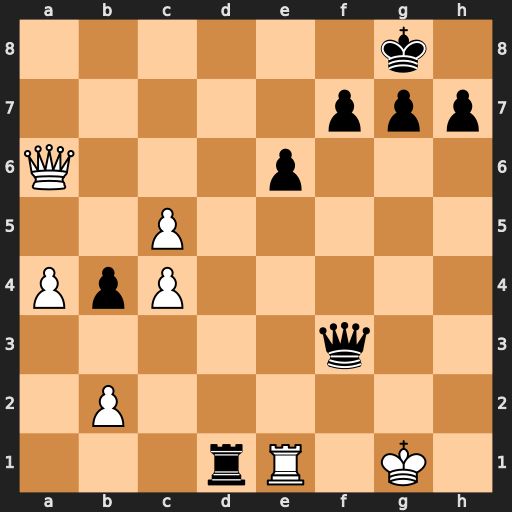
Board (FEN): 6k1/5ppp/Q3p3/2P5/PpP5/5q2/1P6/3rR1K1
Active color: w
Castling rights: -
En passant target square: -
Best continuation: Qc8+ Rd8 Qxd8#